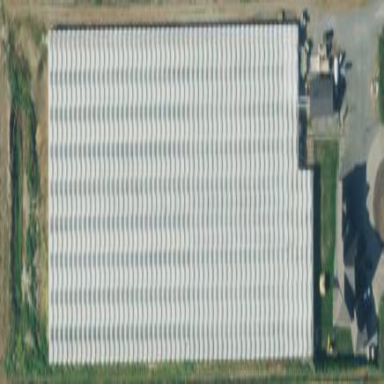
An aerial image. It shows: Greenhouse used for horticulture.